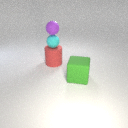
small purple rubber sphere above small cyan rubber sphere